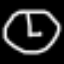
Label: clock